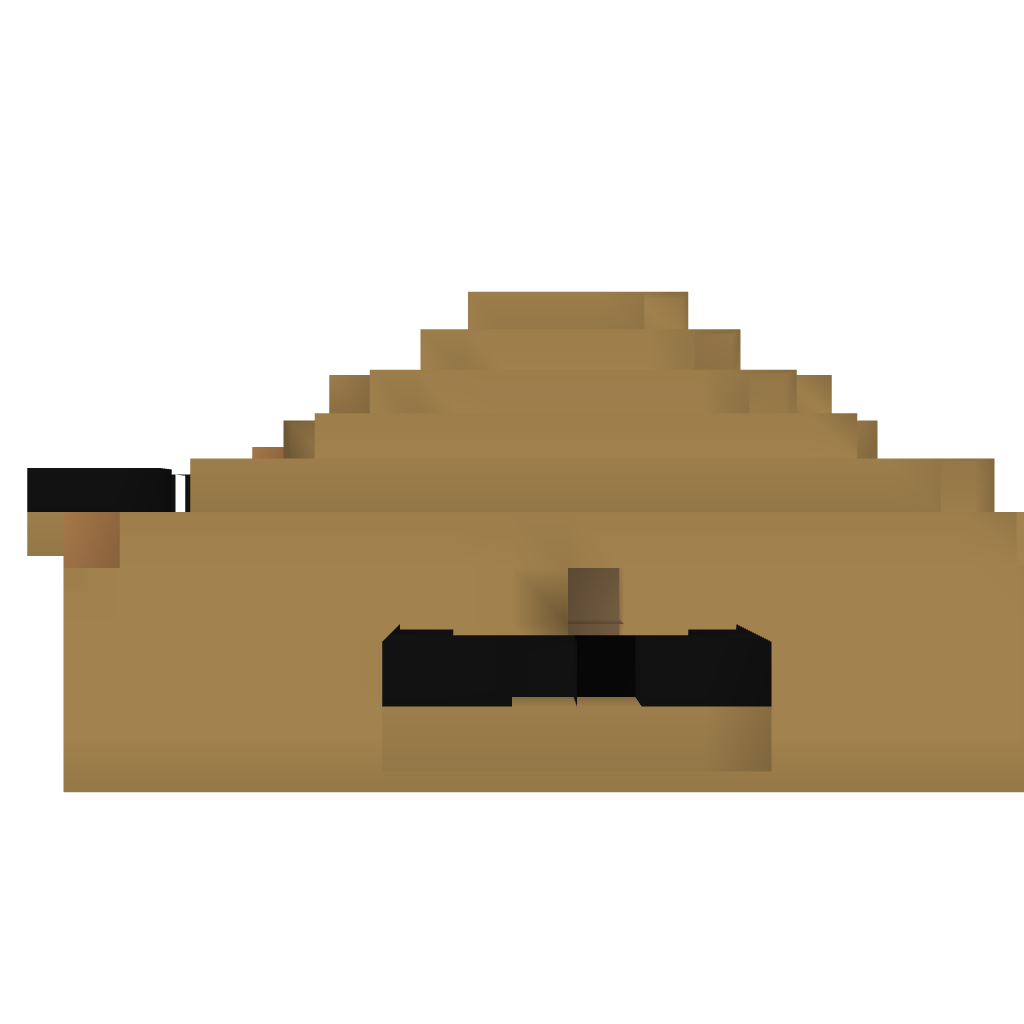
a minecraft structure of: Cannon Boat